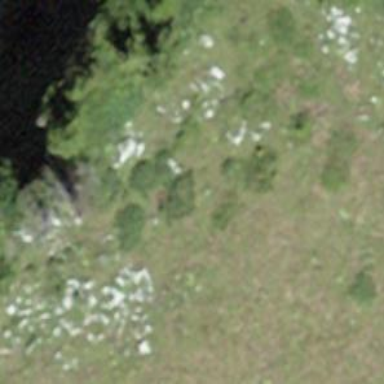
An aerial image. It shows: Natural cliff.